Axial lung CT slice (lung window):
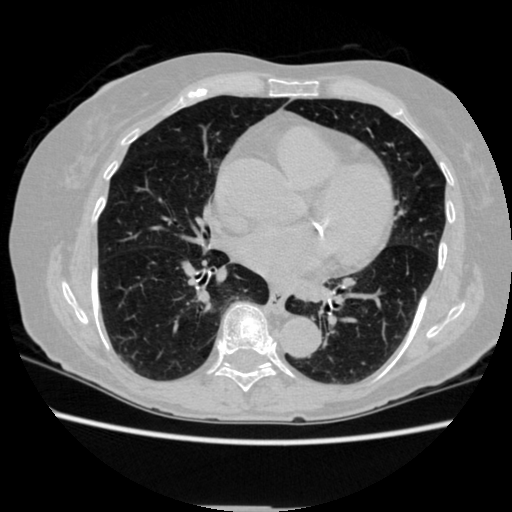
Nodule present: no